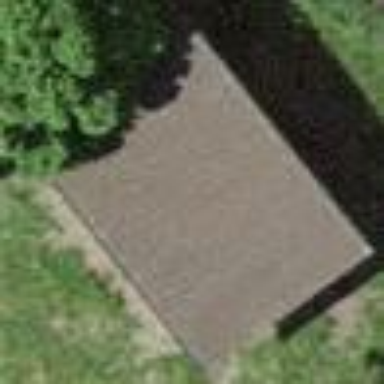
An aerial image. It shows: Shed building.